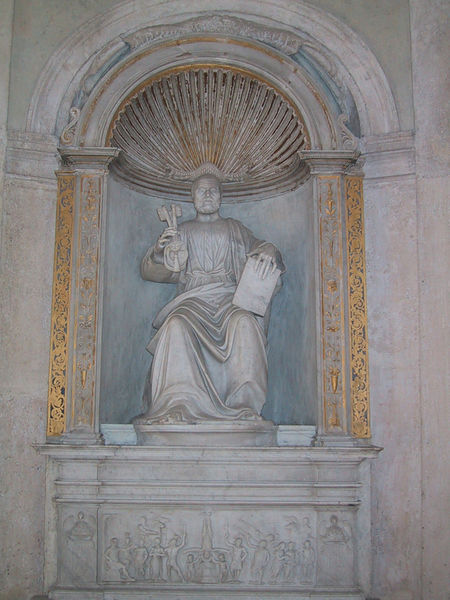
Titel: Altar des hl. Petrus
Standort: Rom, S. Pietro in Montorio, Tempietto (EU - I - Latium)
Schlagwörter: blau, gott, kopf, mann, umhang, weiß, sitzen, finger, grau, marmor, ornament, wand, falten, mensch, sockel, stein, hände, innenraum, busch, kirche, figur, gewand, gold, mantel, person, skulptur, statue, relief, bogen, fassade, man, mauer, pilaster, figuren, rundbogen, kuppel, thron, stuck, nische, buch, strahlen, beten, gebet, kapitell, fries, sims, jesus, andacht, heiliger, muschel, schlüssel, jünger, petrus, vergoldung, groteske, skultpur, rocaille, reichsapfel, piktogram, muschelnische, papsttum, lisen, kirchve